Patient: sex F, age 63
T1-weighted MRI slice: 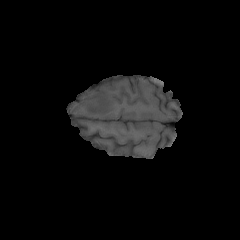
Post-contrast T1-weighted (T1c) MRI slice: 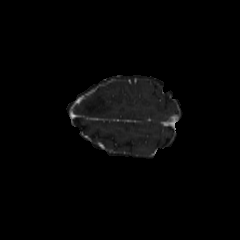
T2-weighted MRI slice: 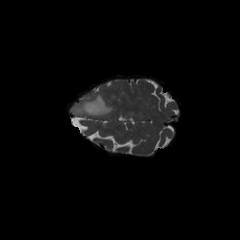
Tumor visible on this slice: yes
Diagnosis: Glioblastoma, IDH-wildtype
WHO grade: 4